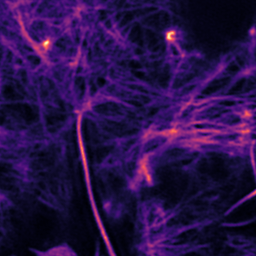
Label: Super-resolution F-actin image